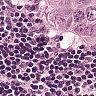
Metastatic tissue present: yes